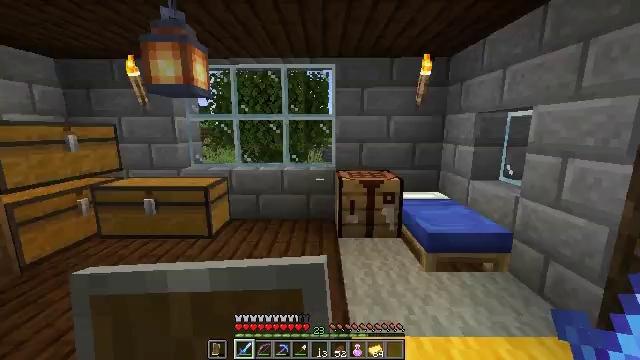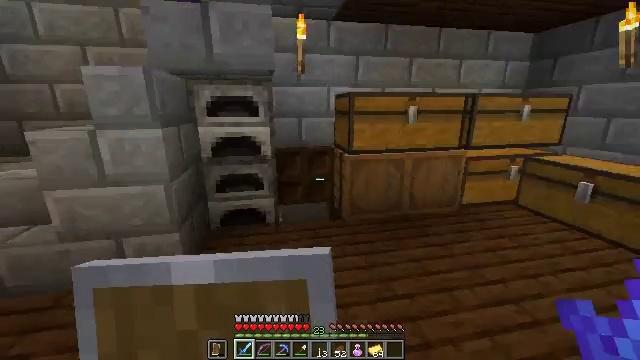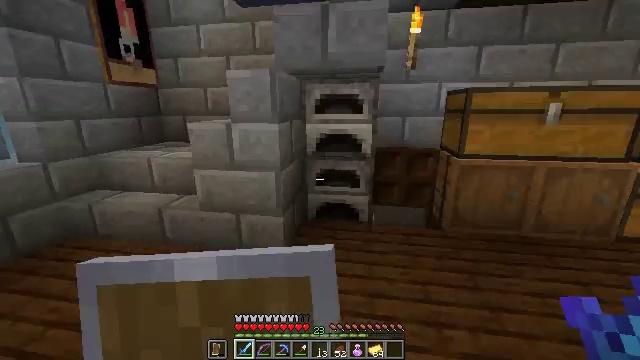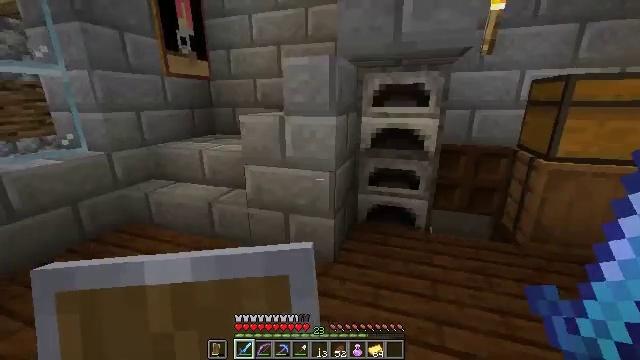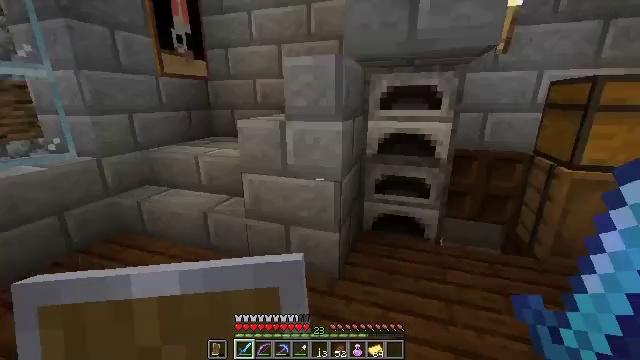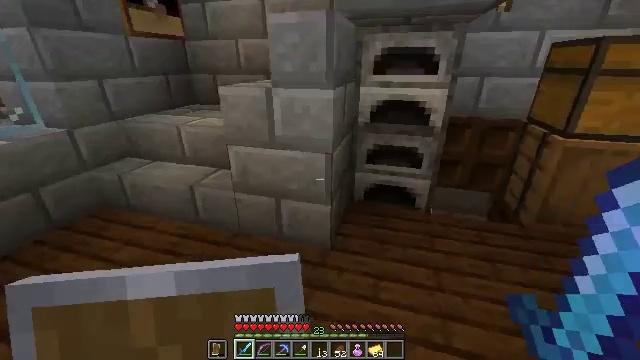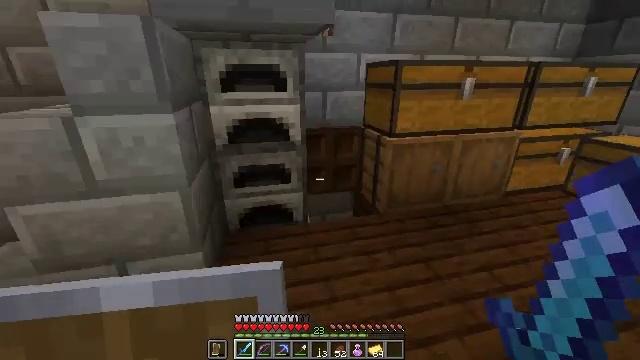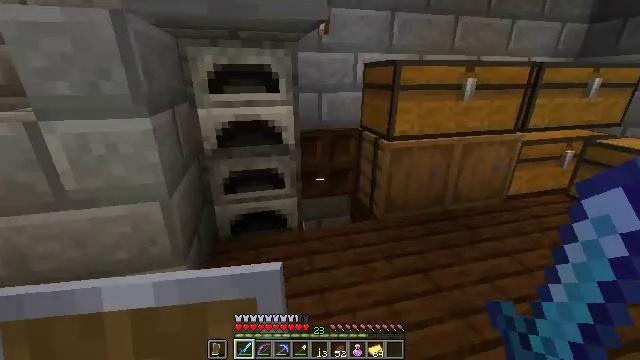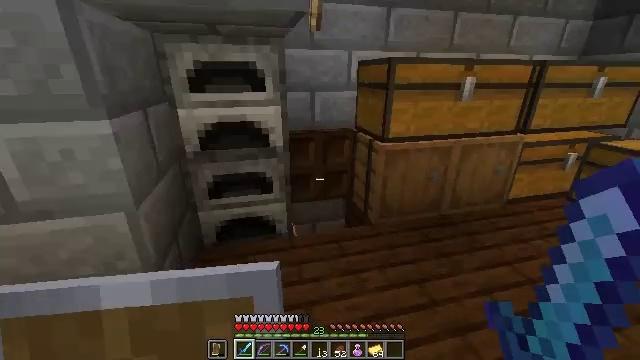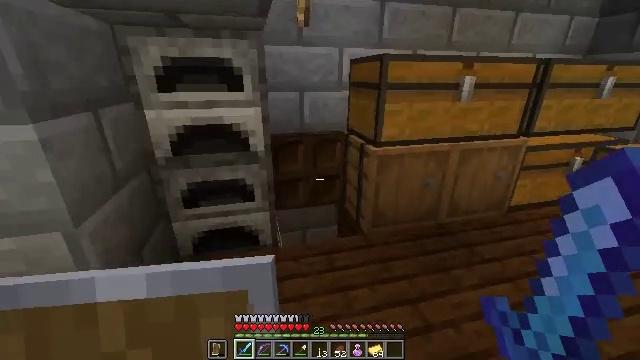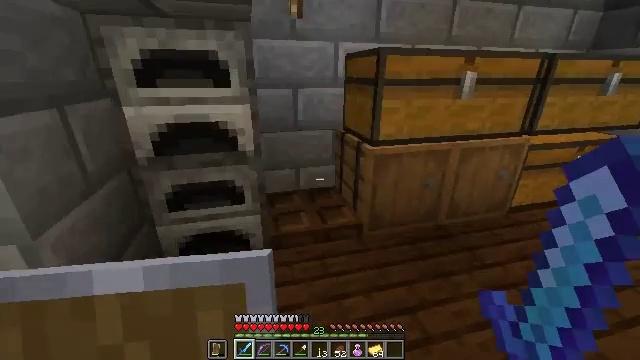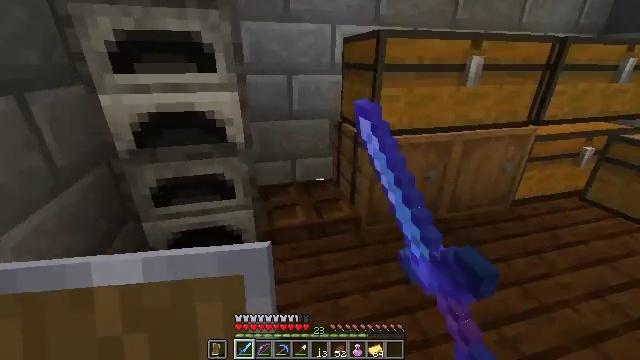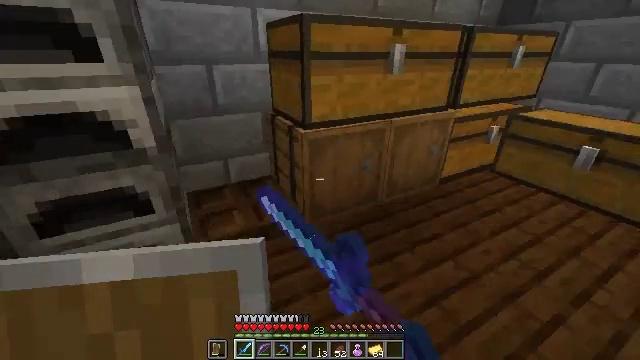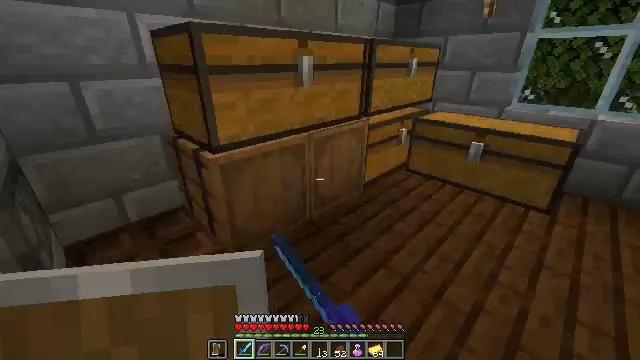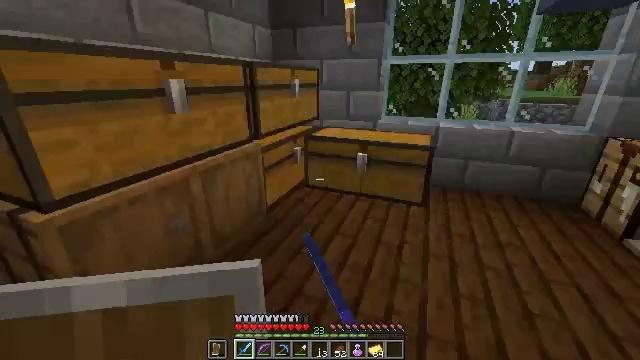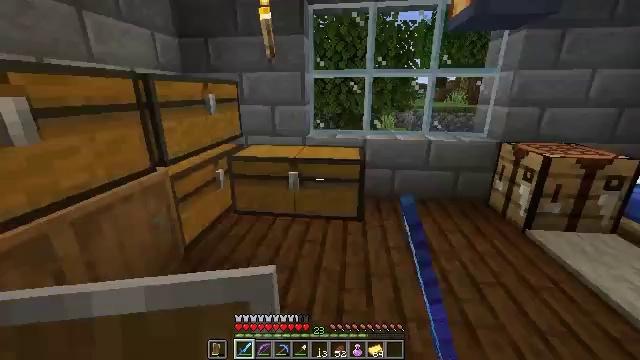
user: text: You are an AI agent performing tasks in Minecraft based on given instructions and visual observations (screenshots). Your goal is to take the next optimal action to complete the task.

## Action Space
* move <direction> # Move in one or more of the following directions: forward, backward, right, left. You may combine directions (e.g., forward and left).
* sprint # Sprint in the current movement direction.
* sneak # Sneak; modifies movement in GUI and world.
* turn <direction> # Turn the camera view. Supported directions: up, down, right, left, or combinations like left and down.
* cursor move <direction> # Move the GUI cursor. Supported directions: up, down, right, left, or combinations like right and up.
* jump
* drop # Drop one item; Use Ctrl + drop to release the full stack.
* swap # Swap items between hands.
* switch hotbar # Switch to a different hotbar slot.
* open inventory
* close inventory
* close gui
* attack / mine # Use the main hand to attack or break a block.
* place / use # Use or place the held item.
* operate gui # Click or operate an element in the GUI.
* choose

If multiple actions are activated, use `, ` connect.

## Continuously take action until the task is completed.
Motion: motion action
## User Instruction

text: Create golden boots using the crafting table.
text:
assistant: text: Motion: move back and move left, turn left and down
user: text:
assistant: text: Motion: move forward and move left, turn left
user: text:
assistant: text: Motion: move forward, turn left and down
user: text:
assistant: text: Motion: move forward
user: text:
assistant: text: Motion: move forward, turn right and down
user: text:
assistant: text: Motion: move forward and move right, turn right and up
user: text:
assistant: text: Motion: move forward and move right
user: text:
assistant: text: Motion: move forward and move right
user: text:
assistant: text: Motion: move forward
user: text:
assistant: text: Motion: move forward, use / place
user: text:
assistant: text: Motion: move forward and move right, turn down, use / place
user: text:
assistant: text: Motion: move forward and move right, turn right and down
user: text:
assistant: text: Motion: move forward and move right, turn right and up
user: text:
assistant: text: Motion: move forward and move right, turn right and up
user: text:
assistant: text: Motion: move forward, turn right and up
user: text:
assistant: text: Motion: move forward, close inventory
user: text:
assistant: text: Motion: close inventory
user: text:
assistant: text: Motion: open gui
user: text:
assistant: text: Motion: no_op
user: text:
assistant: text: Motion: no_op
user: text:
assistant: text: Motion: close gui
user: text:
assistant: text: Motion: no_op
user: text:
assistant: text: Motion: move forward, turn left
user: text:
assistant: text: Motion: move forward, turn left and down
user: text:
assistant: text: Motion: move forward and move right
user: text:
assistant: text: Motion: move forward and move right, turn right and down
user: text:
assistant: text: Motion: move forward and move right, turn right and up
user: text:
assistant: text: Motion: move forward, turn right and up
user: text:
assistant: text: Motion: move forward, turn left
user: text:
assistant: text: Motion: move forward, turn left